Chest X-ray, PA view. Patient: 58 years old, sex M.
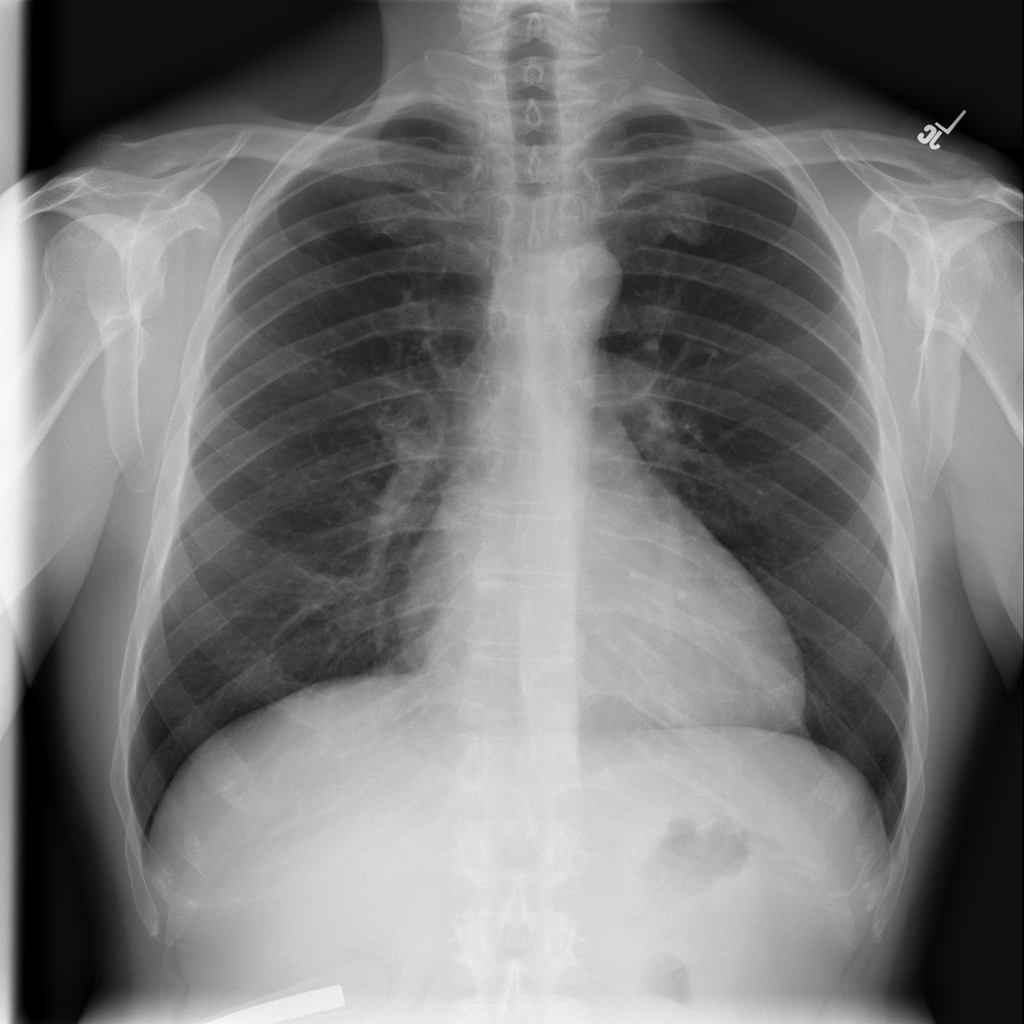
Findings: Nodule